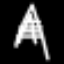
Label: The Eiffel Tower